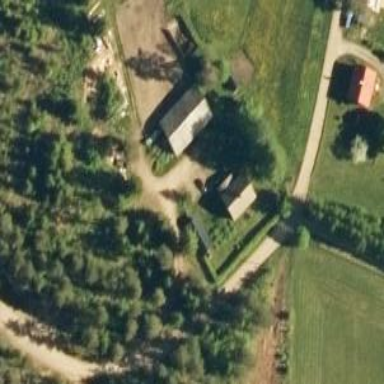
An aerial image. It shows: Farmyard area.